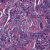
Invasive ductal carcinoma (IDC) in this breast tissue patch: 1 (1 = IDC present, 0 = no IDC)